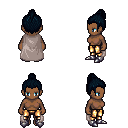
a pixel art fantasy rpg character, female body template, human, dark skin, gray cape, gold greaves, raven short topknot hairstyle, metal boots, four views (front, back, left, right), 2x2 character sprite sheet, small pixel art, hard edges, no anti-aliasing